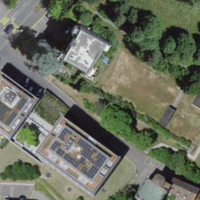
EUNIS habitat code: 55
Species observed at this site:
Scandix pecten-veneris
Corvus corone
Larus michahellis
Chloris chloris
Milvus migrans
Pica pica
Motacilla alba
Columba livia
Falco peregrinus
Passer domesticus
Buteo buteo
Polistes dominula